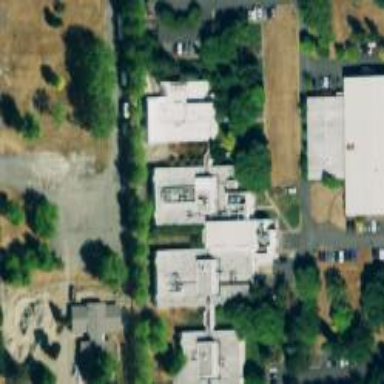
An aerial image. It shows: Public building.